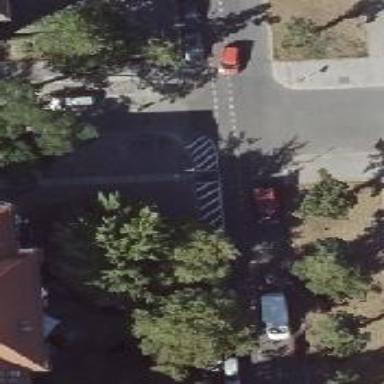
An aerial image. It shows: Unmarked crossing on footway.